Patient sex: F
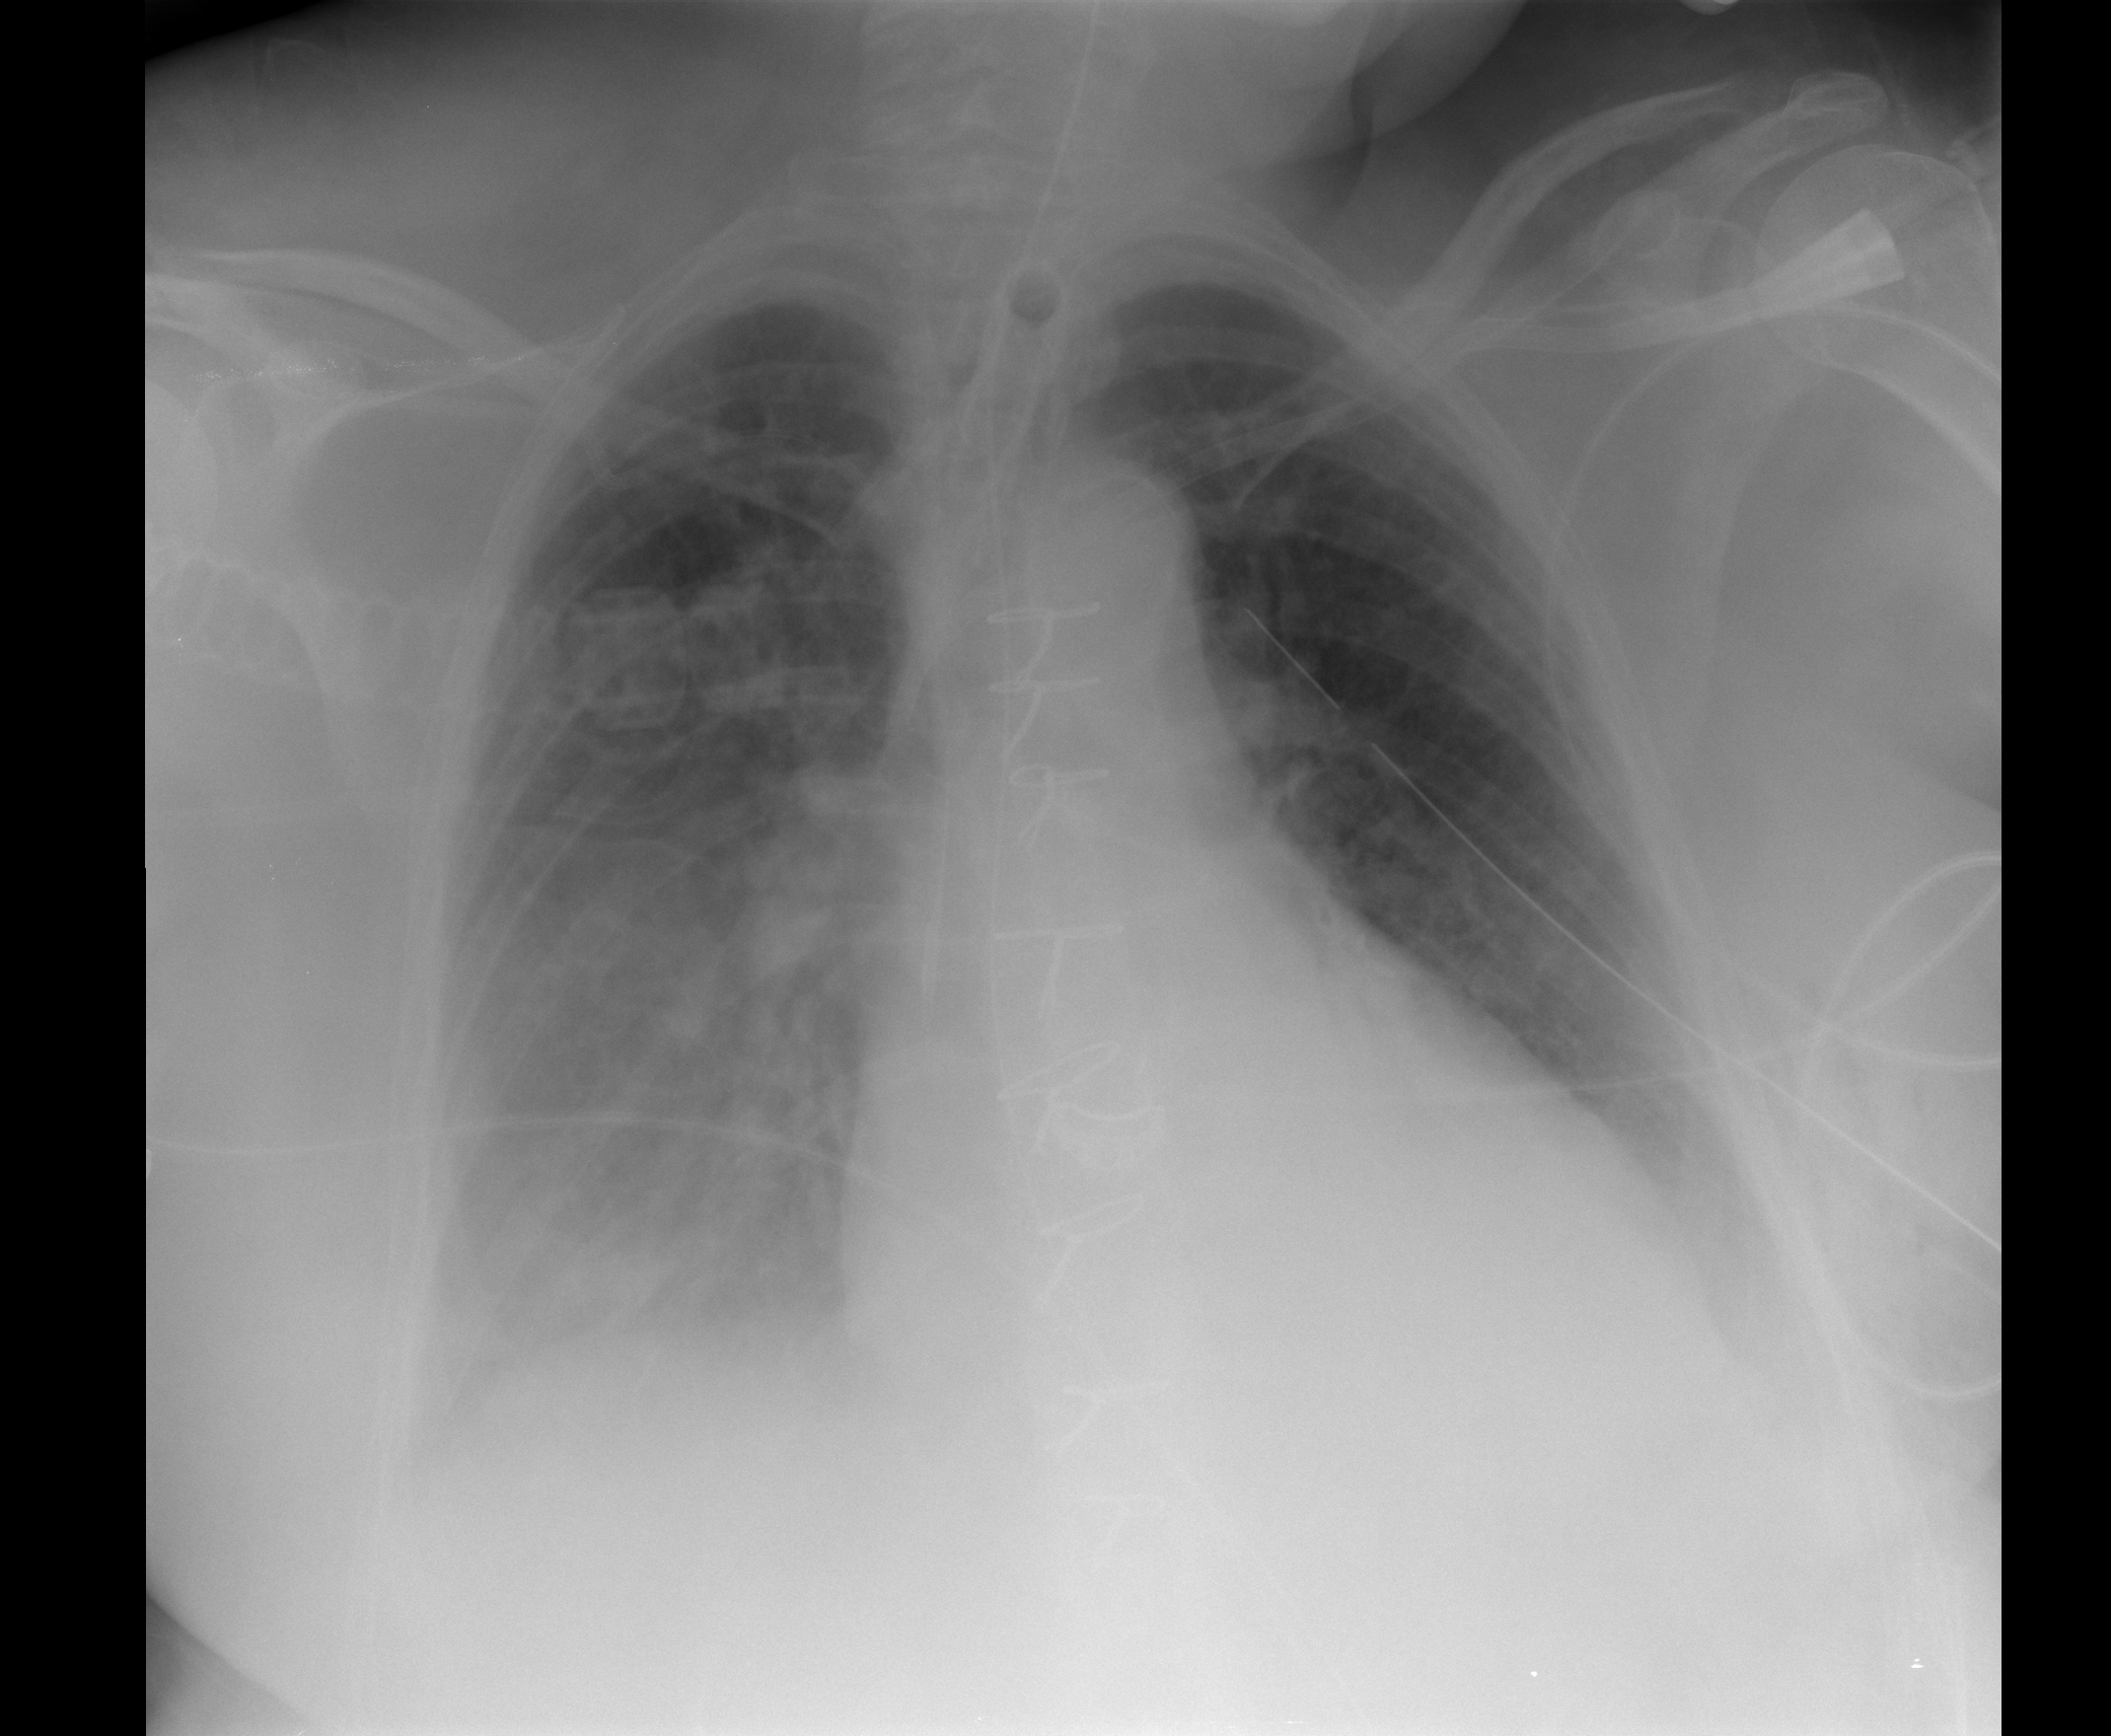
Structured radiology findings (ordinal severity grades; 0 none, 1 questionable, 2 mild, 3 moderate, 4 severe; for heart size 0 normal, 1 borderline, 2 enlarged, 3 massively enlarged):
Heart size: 2
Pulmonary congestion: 2
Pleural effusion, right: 2
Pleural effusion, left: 2
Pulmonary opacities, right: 2
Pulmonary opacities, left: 1
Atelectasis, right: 3
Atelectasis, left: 2